【题型】填空题　【知识点】平面几何　【难度】easy
已知点 $D$、$E$ 分别在 $\triangle ABC$ 的边 $AB$、$AC$ 的反向延长线上，且 $DE \parallel BC, \frac{AD}{AB} = \frac{3}{2}$，$BC = 6$，那么 $DE =$ \_\_\_\_\_\_.
【解答】
\noindent \textbf{【答案】} $\boldsymbol{9}$

\vspace{0.2cm}
\noindent \textbf{【详解】} 解：如下图，

$\because DE \parallel BC$，$\dfrac{AD}{AB}=\dfrac{3}{2}$，
$\therefore \angle B = \angle D$，$\angle C = \angle E$，
$\therefore \triangle ABC \backsim \triangle ADE$，
$\therefore \dfrac{DE}{BC} = \dfrac{AD}{AB} = \dfrac{3}{2}$，
$\because BC = 6$，
$\therefore DE = \dfrac{3}{2} \times 6 = 9$，
故答案为：$\boldsymbol{9}$．

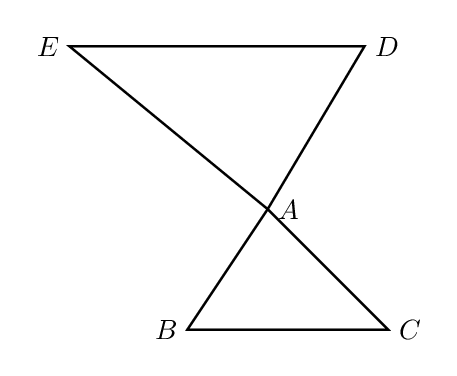